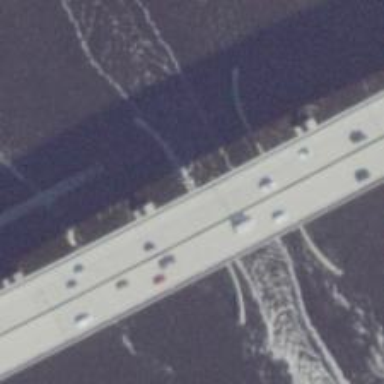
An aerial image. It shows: Primary highway bridge with asphalt surface and beam structure.